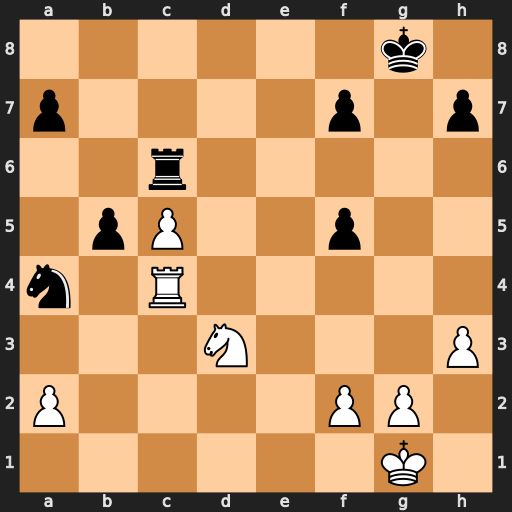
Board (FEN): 6k1/p4p1p/2r5/1pP2p2/n1R5/3N3P/P4PP1/6K1
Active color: w
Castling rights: -
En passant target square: b6
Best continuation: cxb6 Rxc4 b7 Re4 b8=Q+